Question: I have bellow code to display data in a table. I am trying to display table with left , right, top and bottom border. Within cells there should not have border. The following code displays border left,right and top. how to display bottom border?
'''
PdfPTable table = new PdfPTable(5);
table.TotalWidth = 550f;
table.LockedWidth = true;
float[] widths = new float[] { 50f, 30f, 30f, 50f, 50f};
table.SetWidths(widths);
table.HorizontalAlignment = Element.ALIGN_CENTER;
addCell(table, "Product Name");
addCell(table, "System Type");
addCell(table, "Operation");
addCell(table, "Quality");
addCell(table, "Price");
addNewCell(table,"Mobile",1,0,0,0);
addNewCell(table, "A", 0, 0, 0, 0);
addNewCell(table, "O1", 0, 0, 0, 0);
addNewCell(table, "A1", 0, 0, 0, 0);
addNewCell(table, "100", 0, 1, 0, 0);
'''
and addNewCell() and addCell() are like:-
'''
private static void addCell(PdfPTable table, string text)
{
BaseFont bfTimes = BaseFont.CreateFont(BaseFont.TIMES_ROMAN, BaseFont.CP1252, false);
iTextSharp.text.Font times = new iTextSharp.text.Font(bfTimes, 10, iTextSharp.text.Font.NORMAL, iTextSharp.text.Color.BLACK);
PdfPCell cell = new PdfPCell(new Phrase(text, times));
cell.Right = 0;
cell.HorizontalAlignment = PdfPCell.ALIGN_CENTER;
cell.VerticalAlignment = PdfPCell.ALIGN_MIDDLE;
Color myColor = WebColors.GetRGBColor("#F7FF00");
cell.BackgroundColor = myColor;
table.AddCell(cell);
}
private static void addNewCell(PdfPTable table, string text,int bordersizeleft,int borderright,int bordertop,int borderbottom)
{
BaseFont bfTimes = BaseFont.CreateFont(BaseFont.TIMES_ROMAN, BaseFont.CP1252, false);
iTextSharp.text.Font times = new iTextSharp.text.Font(bfTimes, 12, iTextSharp.text.Font.NORMAL, iTextSharp.text.Color.BLACK);
PdfPCell cell = new PdfPCell(new Phrase(text, times));
cell.HorizontalAlignment = PdfPCell.ALIGN_CENTER;
cell.VerticalAlignment = PdfPCell.ALIGN_MIDDLE;
//table.DefaultCell.Border = Rectangle.NO_BORDER;
cell.BorderWidthLeft = bordersizeleft;
cell.BorderWidthRight = borderright;
cell.BorderWidthBottom = borderbottom;
cell.BorderWidthTop = bordertop;
table.AddCell(cell);
}
'''
Please help me to get bottom border

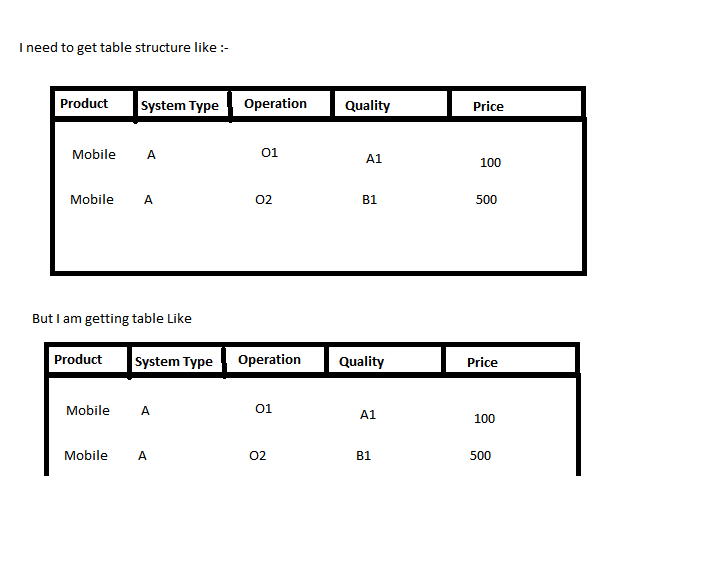
Answer: Used
'''
cell.DisableBorderSide()//Method
'''
to get bottom border in addNewCell().